Question: I have two records in my view in SQL
Now I have to show one record in my grid in which ledgername has minimum time in and maximum time in I have the following things..
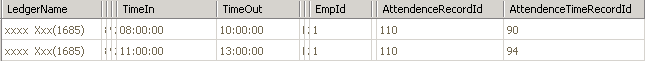
Answer: With your brief question I will give a couple of pointers: <URL>